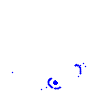
Particle: pion